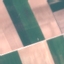
Label: AnnualCrop